Question: here is my code:
'''
%{
#include<string.h>
#include "y.tab.h"
#define DEBUG 0
void yyerror(char* s);
void debug(char* string) {
if (DEBUG) {
printf(string);
}
}
%}
selector "selector"[0-9]+
positive "+"
negtive "-"
contains "."
before "->"
or "||"
and "&&"
delim [ /n/t]
ws {delim}*
%%
{selector} { debug("Lex:SELECTOR
"); yylval.string = yytext; return SELECTOR; }
{positive} { debug("Lex:POSITIVE
"); return POSITIVE; }
{negtive} { debug("Lex:NEGTIVE
"); return NEGTIVE; }
{contains} { debug("Lex:BELONGS
"); return CONTAINS; }
{before} { debug("Lex:BEFORE
"); return BEFORE; }
{or} { debug("Lex:OR
"); return OR; }
{and} { debug("Lex:AND
"); return AND; }
{ws} ;
. { debug("Lex Parser Error"); exit(1); }
%%
.y:
%{
#include <stdio.h>
#define YYDEBUG 0
int yyparse(void);
void yyerror(char* s);
%}
%union {
char *string;
}
%token <string> SELECTOR
%token POSITIVE
%token NEGTIVE
%left CONTAINS
%left BEFORE
%token OR
%token AND
%%
logical_expr : assertion { printf("[reduce] L->A
"); }
| logical_expr AND assertion { printf("[reduce] L->L && A
");}
| logical_expr OR assertion { printf("[reduce] L->L || A
"); }
;
assertion : POSITIVE prefix_relation { printf("[reduce] A->+P
"); }
| NEGTIVE prefix_relation { printf("[reduce] A->-P
"); }
;
prefix_relation : prefix_relation BEFORE contain_relation { printf("[reduce] P->P->C
"); }
| contain_relation { printf("[reduce] P->C
");;}
;
contain_relation : contain_relation CONTAINS SELECTOR { printf("[reduce] C->C.S[%s]
", $3); }
| SELECTOR { printf("[reduce] C->S[%s]
", $1); }
;
%%
int main()
{
return yyparse();
}
void yyerror(char* s)
{
fprintf(stderr,"%s",s);
}
int yywrap()
{
return 1;
}
'''
my input string is: '+selector1.selector2||-selector4->selector4'
the parse tree of this input is expected to be:

my program generated by yacc gives output as below:
'''
[reduce] C->S[selector1] // stack: +C
[reduce] C->C.S[selector2] // stack: +C
[reduce] P->C // stack: +P
[reduce] A->+P // stack: A
[reduce] L->A // stack: L
[reduce] C->S[selector3] // stack: L||-C
[reduce] P->C // stack: L||-P
[reduce] C->S[selector4] // stack: L||-P->C
'''
it seems that the program stop doing shift&& reduce once cannot get any more symbol from yylex(), but i expect it to reduce the remained symbols in stack, thus 'L||-P->C', so that i can generate the whole parse tree in my code.
my expected output is:
'''
[reduce] C->S[selector1] // stack: +C
[reduce] C->C.S[selector2] // stack: +C
[reduce] P->C // stack: +P
[reduce] A->+P // stack: A
[reduce] L->A // stack: L
[reduce] C->S[selector3] // stack: L||-C
[reduce] P->C // stack: L||-P
[reduce] C->S[selector4] // stack: L||-P->C
[reduce] P->P->C // stack: L||-P
[reduce] A->-P // stack: L||A
[reduce] L->L||A // stack: L
'''
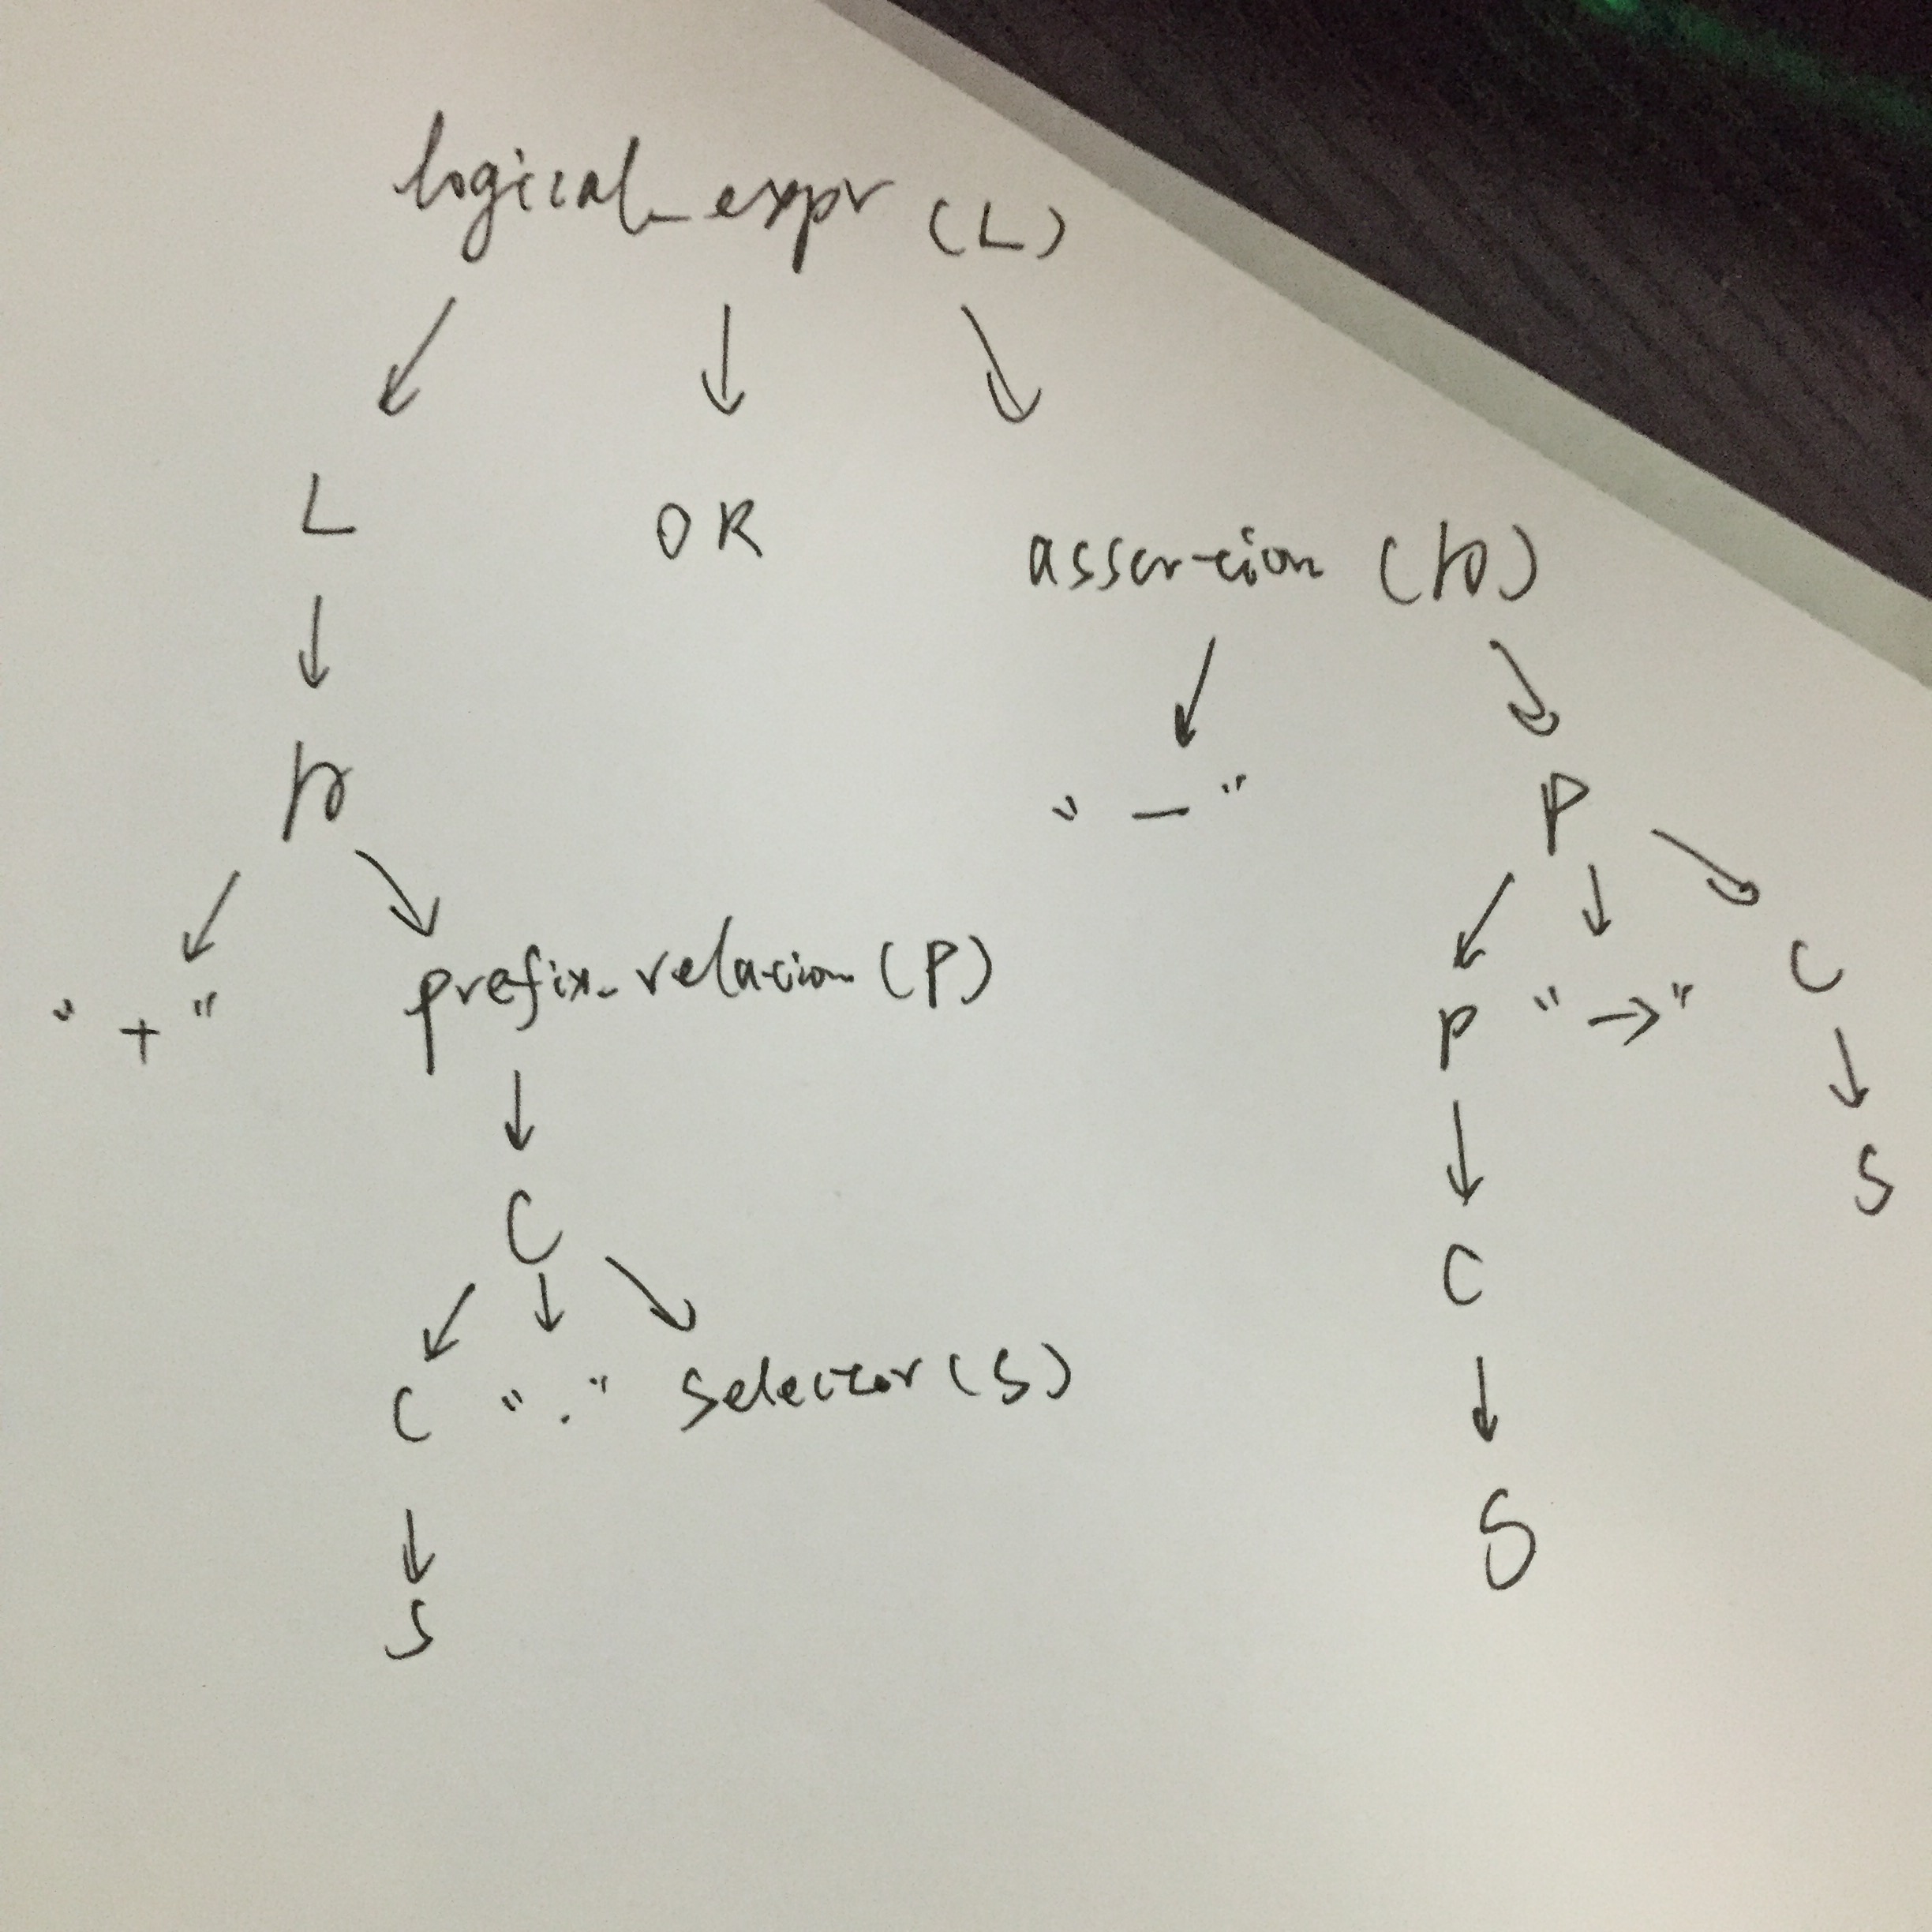
Answer: There are a number of issues with your scanner (flex) definition.
1. Your default flex rule just calls exit without any error message, (unless DEBUG is defined and non-zero) so any lexical error will cause the program to silently halt. It would be much better to call yyerror in that case, and produce a visible error message.
2. As EJP points out in a comment, your delim definition uses /n and /t instead of
and , so it will match neither a newline nor a tab. A newline won't be matched by your default rule either, so it will fall through to the flex-generated default rule, which simply prints the unmatched character to stdout. (It is better to include %option nodefault, which will cause flex to produce an error message if some input matches none of your rules.)
3. Your selector rule sets yylval.string = yytext. You cannot do that because yytext points into the scanner's internal storage and the string it points to will be modified the next time yylex is called. If you want to pass the matched token from the scanner to the parser, you must make a copy of the token, and then you need to ensure that you free the storage allocated for it when you no longer require the string, in order to avoid leaking memory.
4. You need to be aware that parsers generated by bison or yacc generally need to read a lookahead token before performing reductions. Consequently, the last series of reductions you expect will not be performed until the scanner returns the END token, which it will only do when it reads an end-of-file. So if you are testing your parser interactively, you will not see the final reductions until you signal an end-of-file by typing ctrl D (on Unix).
As a final note, both 'flex' and 'bison' are capable of generating debugging output which indicates which rules are matched (flex) and the series of shifts, reduces and other parser actions (bison). It's simpler and more reliable to use these features rather than trying to implement your own debugging output.